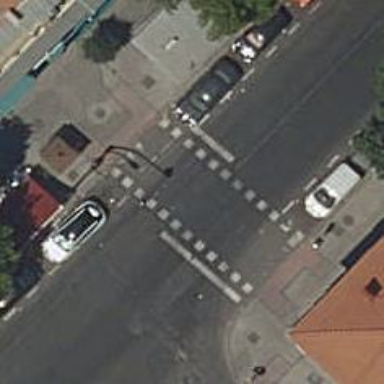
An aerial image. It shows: Road with traffic signals and zebra crossing with traffic signals.